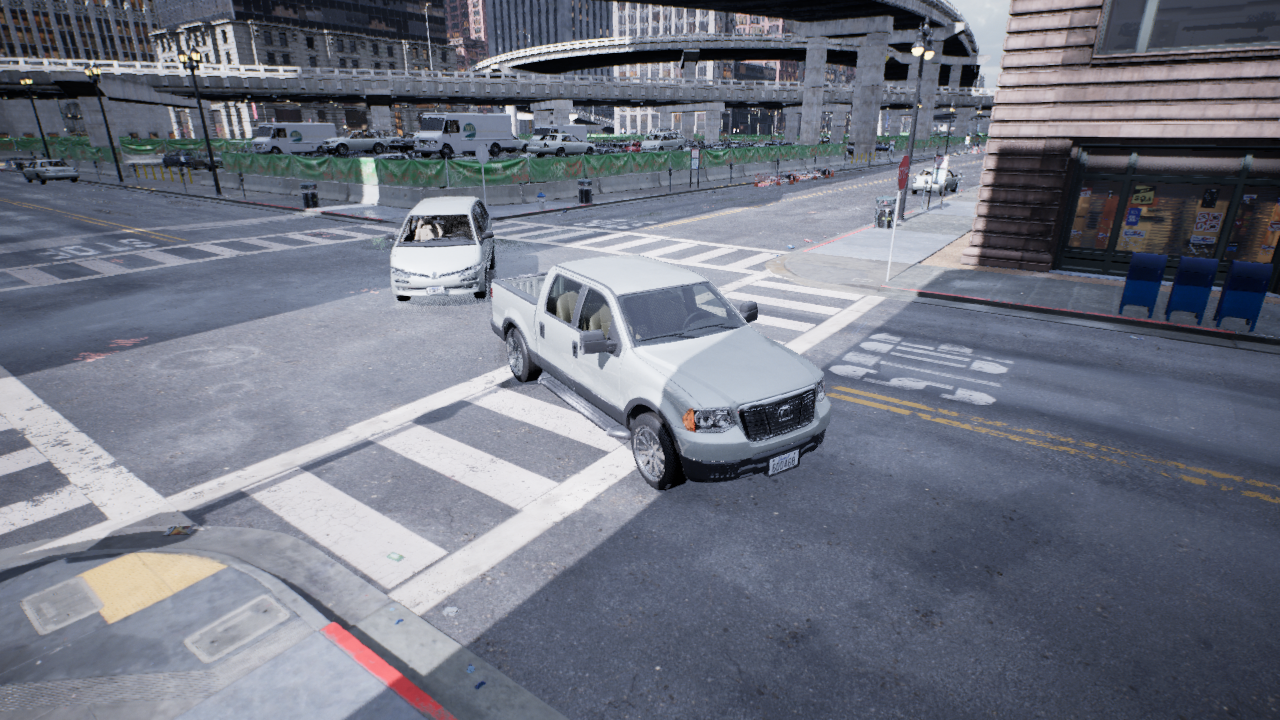
Venue: intersection
Lighting: overcast
Vehicle rig: pickup